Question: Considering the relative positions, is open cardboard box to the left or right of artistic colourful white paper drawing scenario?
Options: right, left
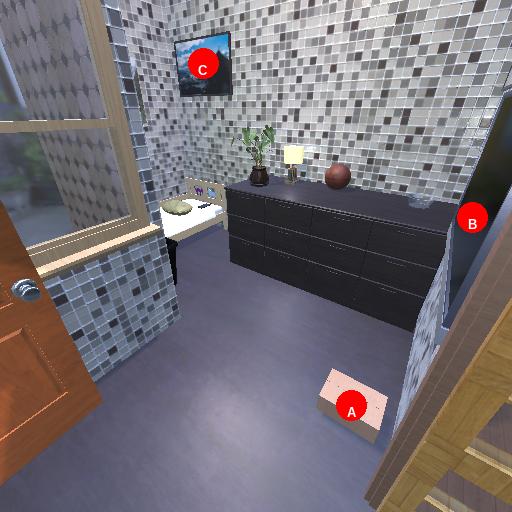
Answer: right